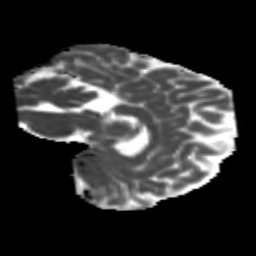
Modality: MD
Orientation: sagittal
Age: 38
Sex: female
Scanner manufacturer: siemens
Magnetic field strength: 3 T
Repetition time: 1.8 s
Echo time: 0.07 s